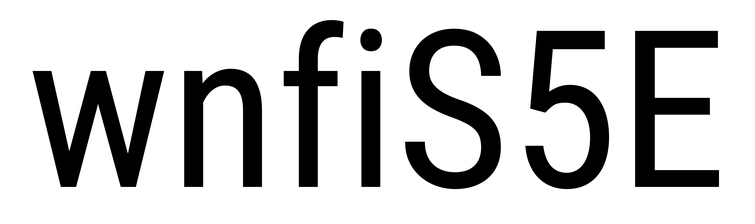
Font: Roboto_Condensed_Regular